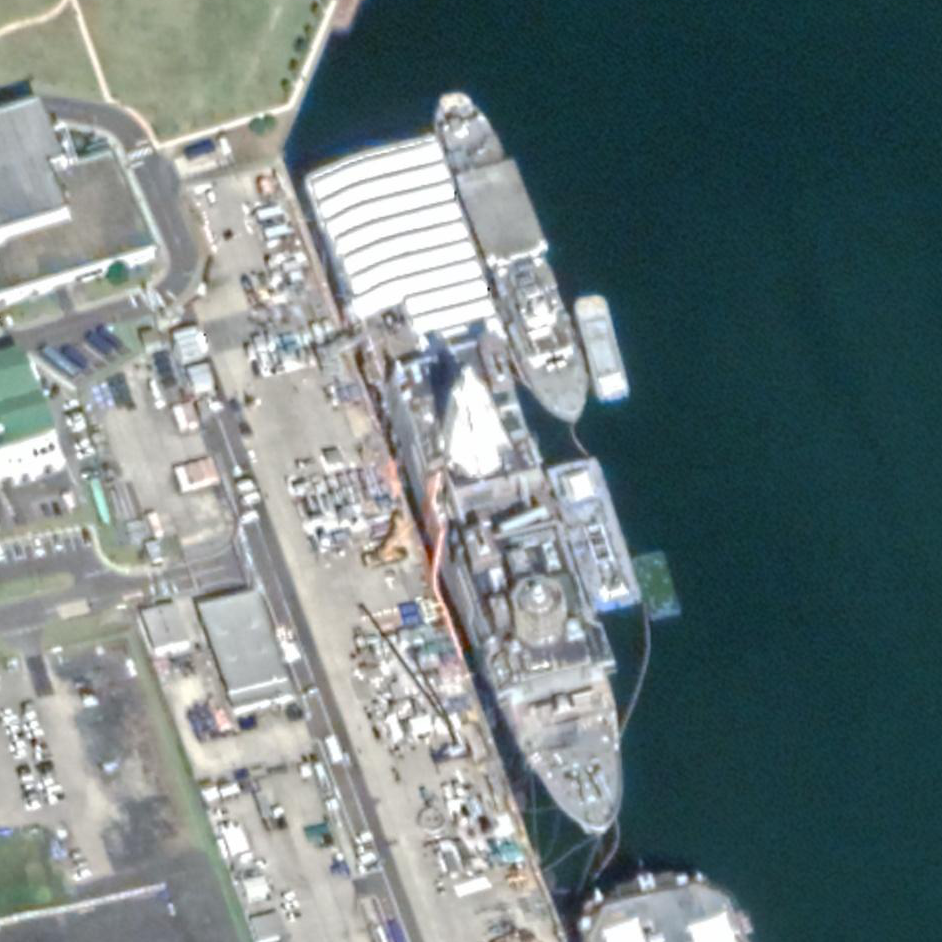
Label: combat